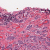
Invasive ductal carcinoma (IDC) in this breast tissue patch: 1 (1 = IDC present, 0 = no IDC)